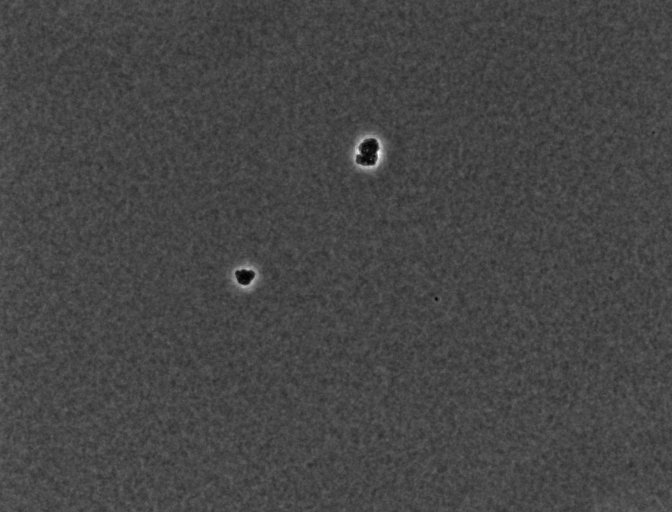
various_fewshot